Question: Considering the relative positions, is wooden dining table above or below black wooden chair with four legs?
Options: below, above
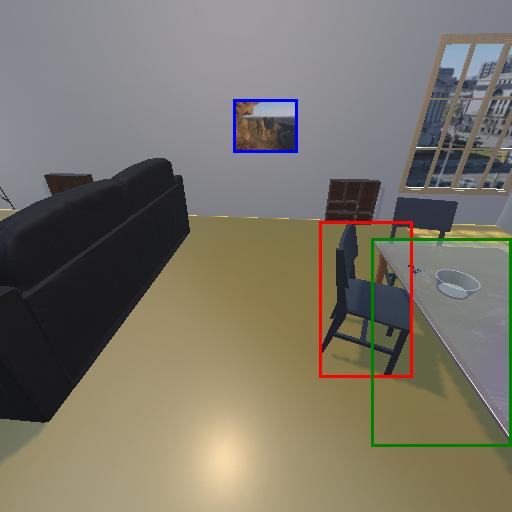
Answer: below